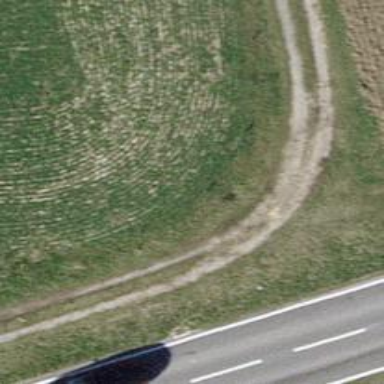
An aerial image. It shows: Grassy track road with grade 4 track type.